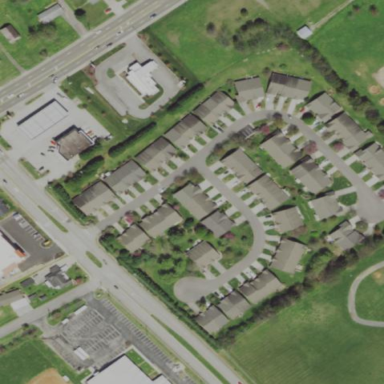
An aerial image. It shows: Residential area consisting of condominiums.